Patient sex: M
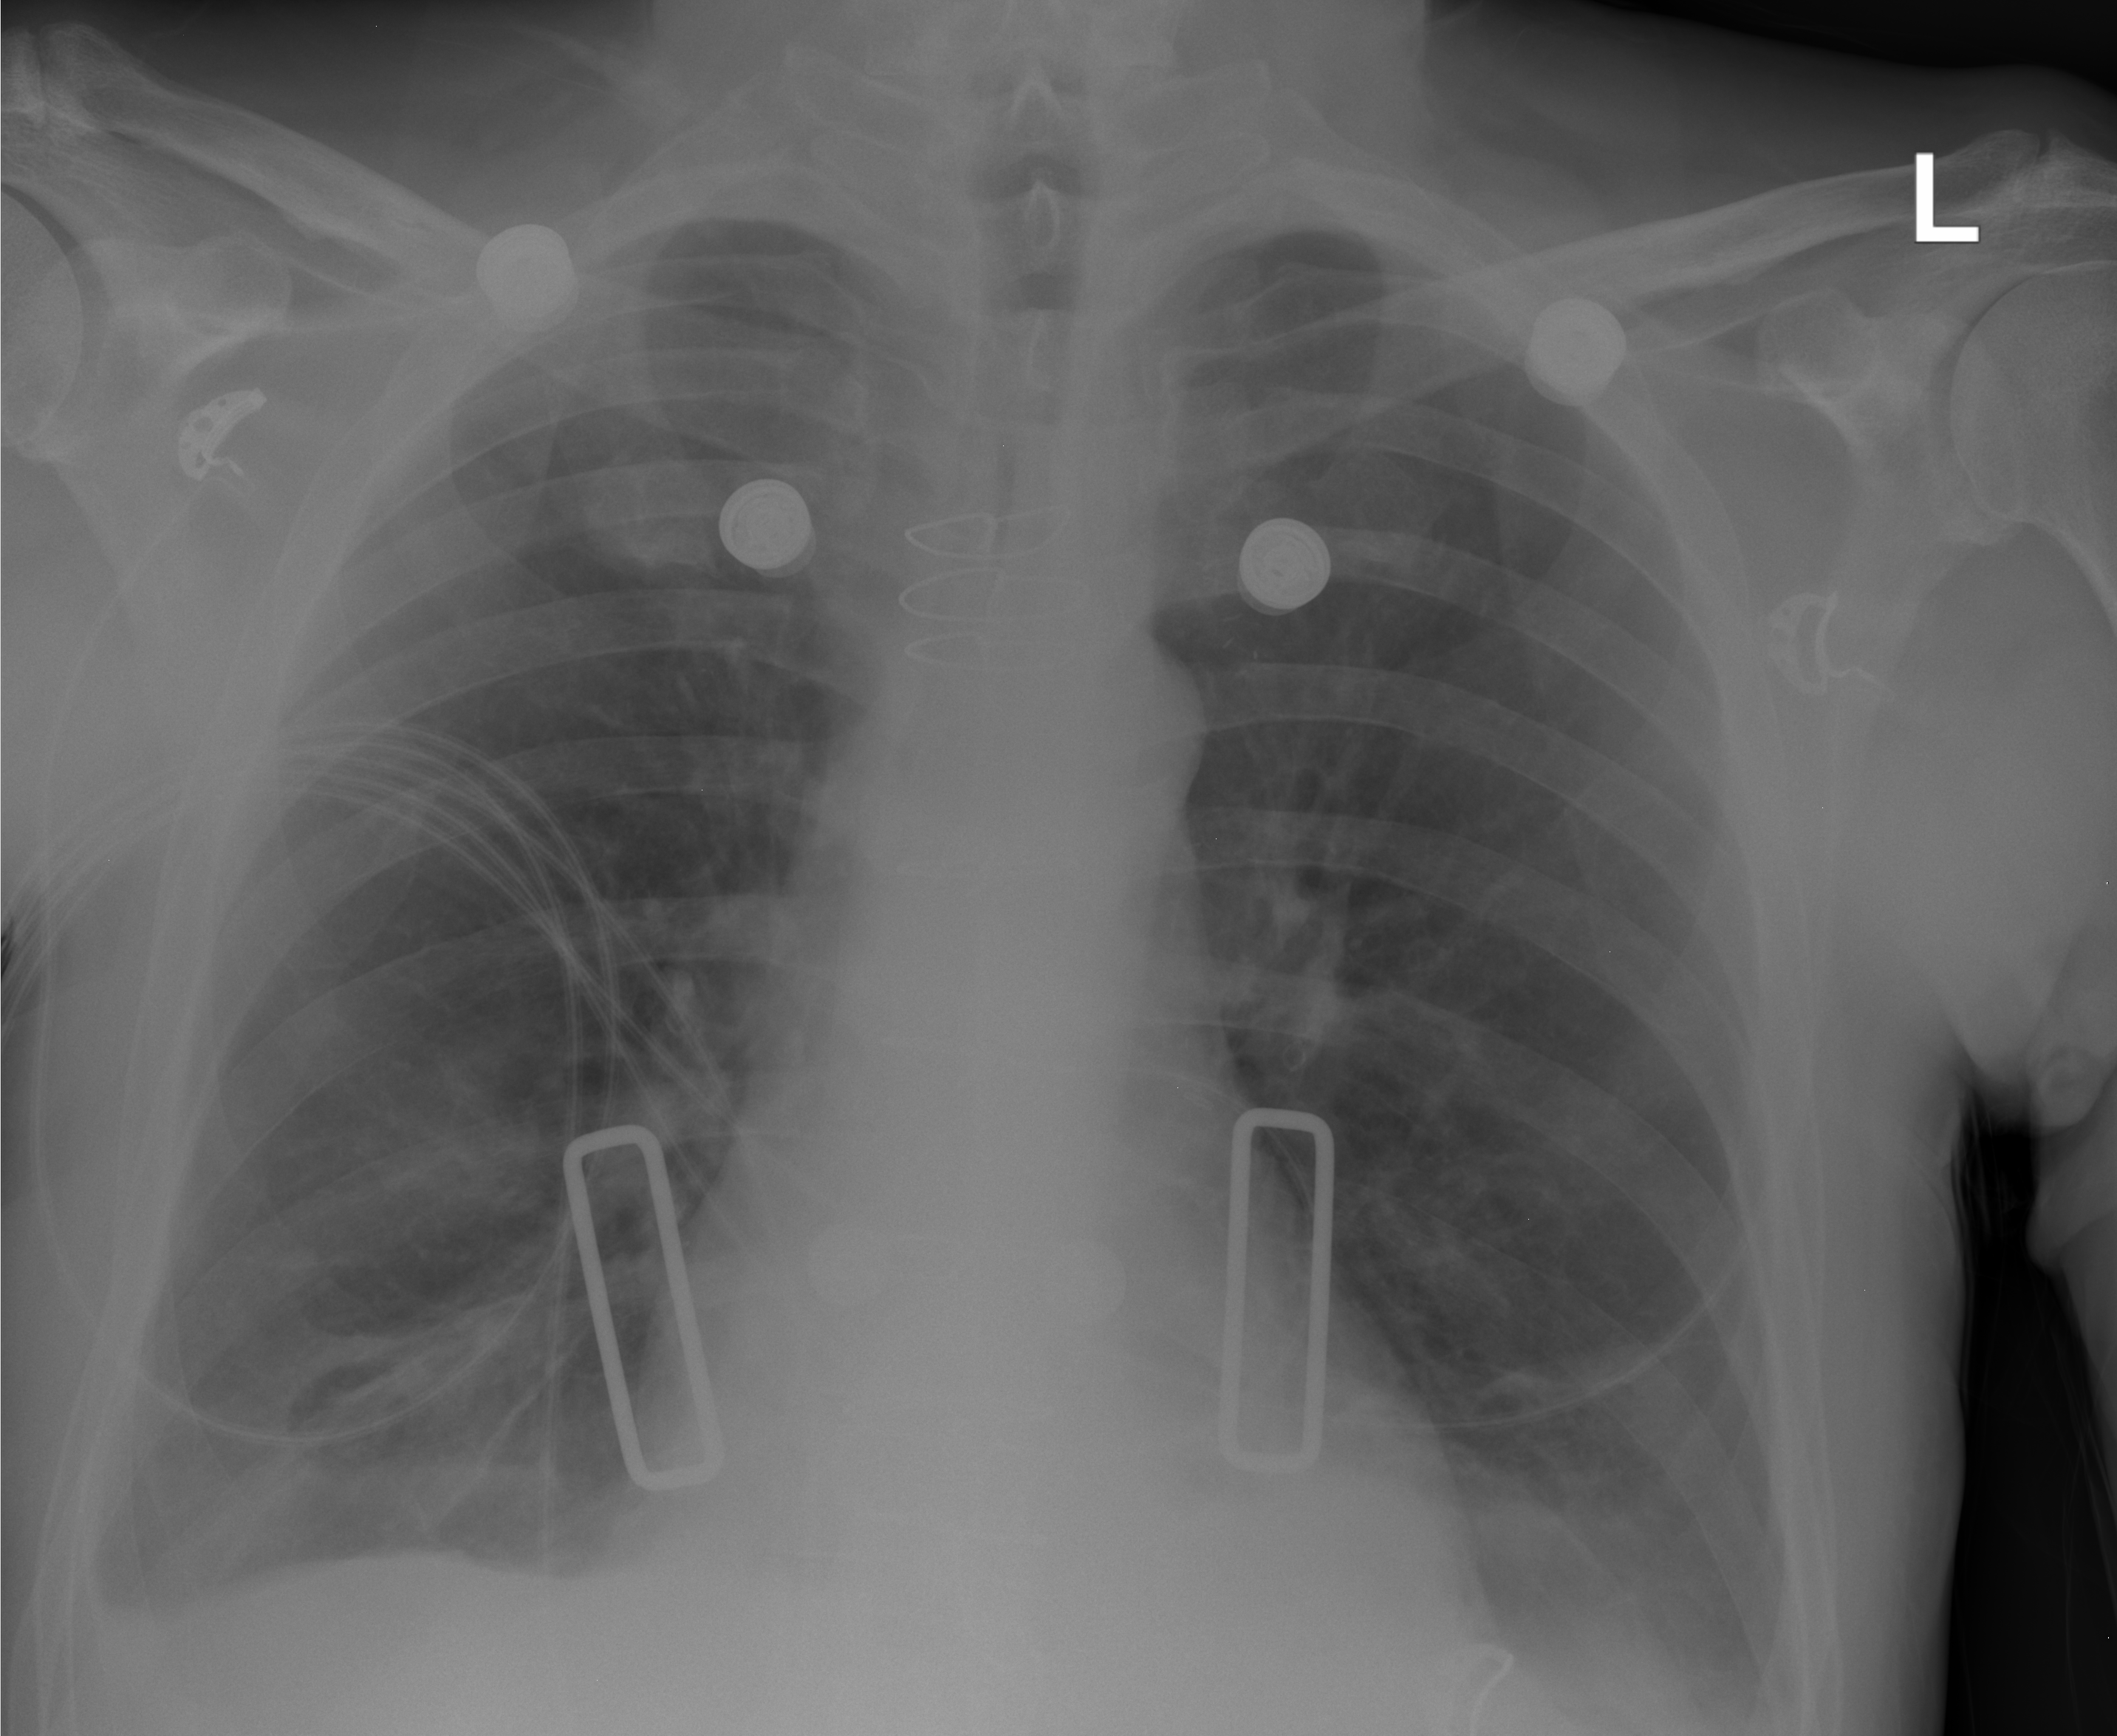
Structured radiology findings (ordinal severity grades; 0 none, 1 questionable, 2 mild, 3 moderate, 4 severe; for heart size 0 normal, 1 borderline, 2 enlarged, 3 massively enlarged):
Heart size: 0
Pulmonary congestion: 0
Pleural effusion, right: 2
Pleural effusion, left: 2
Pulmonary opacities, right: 0
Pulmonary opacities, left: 0
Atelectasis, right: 2
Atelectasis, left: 2